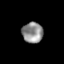
Tissue: skin
Cell type: Fibroblasts
Senescence score: 0.7328
Nuclear area (px): 426
Mean DAPI intensity: 142.007